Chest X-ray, PA view. Patient: 28 years old, sex M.
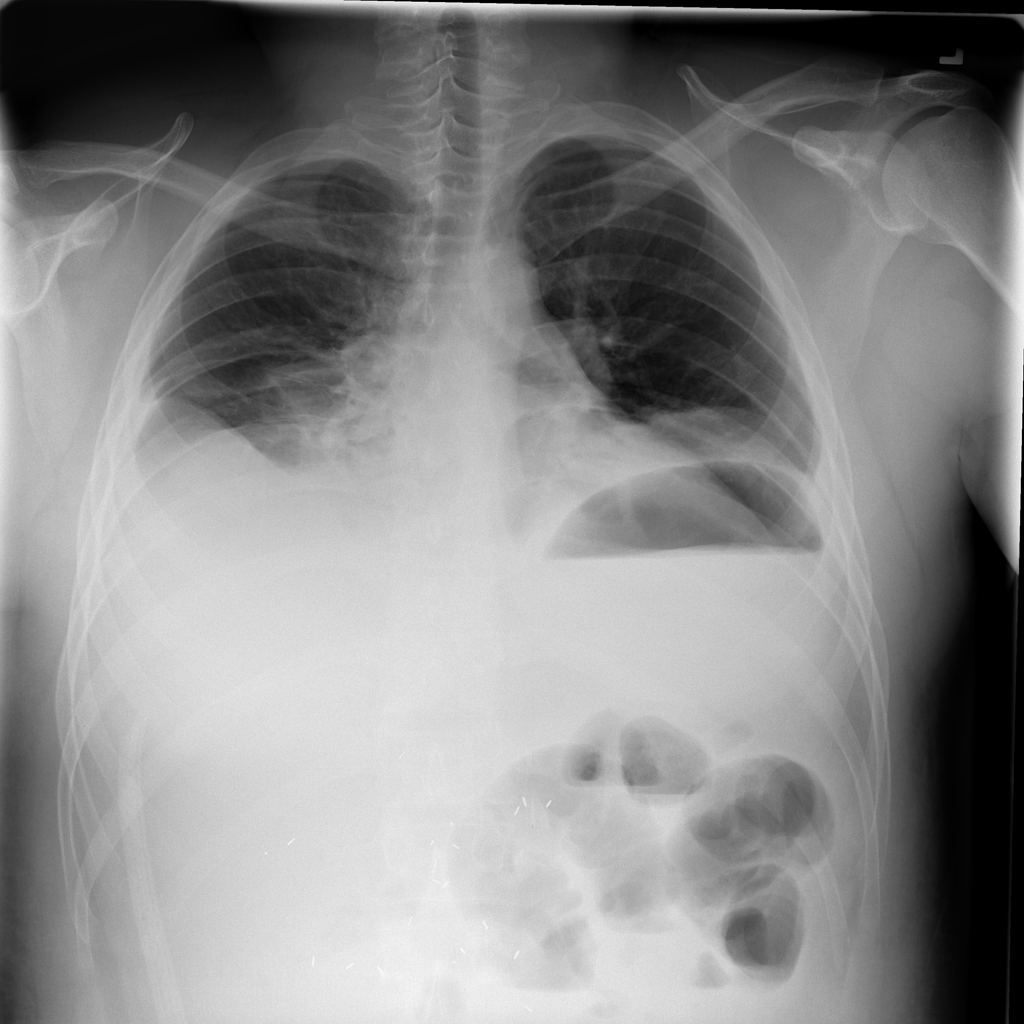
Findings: No Finding